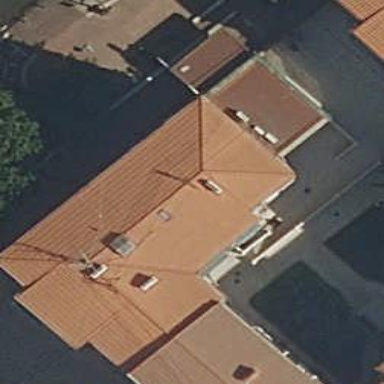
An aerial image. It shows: Apartment building with hipped roof.